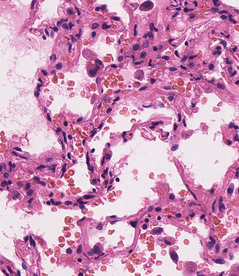
Tumor epithelial tissue: no
Tumor-associated stroma tissue: no
Normal tissue: yes